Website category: university
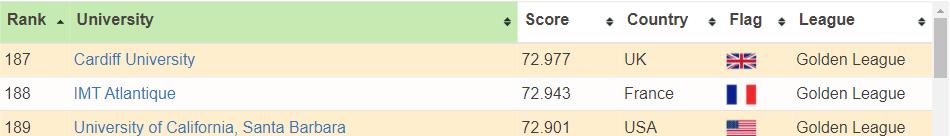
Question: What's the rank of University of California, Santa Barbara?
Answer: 189

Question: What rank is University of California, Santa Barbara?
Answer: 189

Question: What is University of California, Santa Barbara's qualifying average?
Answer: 189

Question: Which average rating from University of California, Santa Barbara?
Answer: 189

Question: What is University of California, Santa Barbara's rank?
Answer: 189

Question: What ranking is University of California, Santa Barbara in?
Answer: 189

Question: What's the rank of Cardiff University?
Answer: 187

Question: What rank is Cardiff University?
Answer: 187

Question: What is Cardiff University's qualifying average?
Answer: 187

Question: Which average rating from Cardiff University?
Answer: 187

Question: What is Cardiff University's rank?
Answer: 187

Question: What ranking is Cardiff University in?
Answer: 187

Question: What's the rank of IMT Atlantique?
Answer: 188

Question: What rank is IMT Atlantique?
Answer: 188

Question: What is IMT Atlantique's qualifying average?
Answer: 188

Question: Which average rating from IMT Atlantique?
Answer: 188

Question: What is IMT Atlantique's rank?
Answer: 188

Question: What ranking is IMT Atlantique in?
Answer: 188

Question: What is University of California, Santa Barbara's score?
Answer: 72.901

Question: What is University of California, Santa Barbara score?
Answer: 72.901

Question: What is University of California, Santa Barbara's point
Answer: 72.901

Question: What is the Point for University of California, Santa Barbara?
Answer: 72.901

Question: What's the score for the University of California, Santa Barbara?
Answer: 72.901

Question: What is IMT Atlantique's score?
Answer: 72.943

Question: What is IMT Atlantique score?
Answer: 72.943

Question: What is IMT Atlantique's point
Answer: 72.943

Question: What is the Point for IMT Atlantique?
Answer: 72.943

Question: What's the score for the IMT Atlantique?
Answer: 72.943

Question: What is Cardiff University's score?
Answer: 72.977

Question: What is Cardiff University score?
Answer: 72.977

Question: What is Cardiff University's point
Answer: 72.977

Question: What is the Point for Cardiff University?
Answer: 72.977

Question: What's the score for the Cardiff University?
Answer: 72.977

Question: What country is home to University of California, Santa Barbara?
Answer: USA

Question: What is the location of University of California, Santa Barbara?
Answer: USA

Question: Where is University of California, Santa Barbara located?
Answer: USA

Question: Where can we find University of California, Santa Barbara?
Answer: USA

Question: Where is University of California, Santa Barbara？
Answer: USA

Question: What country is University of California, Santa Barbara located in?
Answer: USA

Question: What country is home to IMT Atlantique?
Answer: France

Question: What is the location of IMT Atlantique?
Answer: France

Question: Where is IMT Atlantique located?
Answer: France

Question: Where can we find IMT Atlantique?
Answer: France

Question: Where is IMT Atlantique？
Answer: France

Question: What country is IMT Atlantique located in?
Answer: France

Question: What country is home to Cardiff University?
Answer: UK

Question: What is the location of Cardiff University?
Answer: UK

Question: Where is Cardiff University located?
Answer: UK

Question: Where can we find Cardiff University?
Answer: UK

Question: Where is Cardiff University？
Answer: UK

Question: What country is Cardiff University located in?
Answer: UK

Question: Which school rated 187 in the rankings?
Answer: Cardiff University

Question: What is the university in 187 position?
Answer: Cardiff University

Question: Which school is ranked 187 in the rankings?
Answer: Cardiff University

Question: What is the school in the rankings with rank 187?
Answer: Cardiff University

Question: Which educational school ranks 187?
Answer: Cardiff University

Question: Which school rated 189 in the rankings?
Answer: University of California, Santa Barbara

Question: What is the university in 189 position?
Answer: University of California, Santa Barbara

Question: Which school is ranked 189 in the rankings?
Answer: University of California, Santa Barbara

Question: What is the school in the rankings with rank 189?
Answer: University of California, Santa Barbara

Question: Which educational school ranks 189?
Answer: University of California, Santa Barbara

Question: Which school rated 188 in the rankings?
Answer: IMT Atlantique

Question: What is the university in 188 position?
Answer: IMT Atlantique

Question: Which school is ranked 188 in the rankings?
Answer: IMT Atlantique